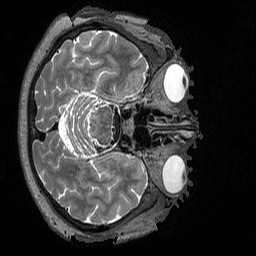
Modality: T2w
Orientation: axial
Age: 70
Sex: female
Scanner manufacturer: siemens
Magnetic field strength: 3 T
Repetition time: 3.2 s
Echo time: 0.564 s